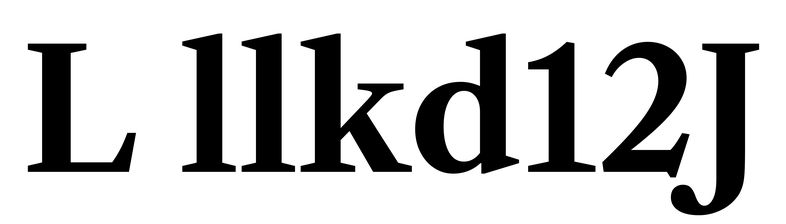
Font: LibreCaslonText_Bold